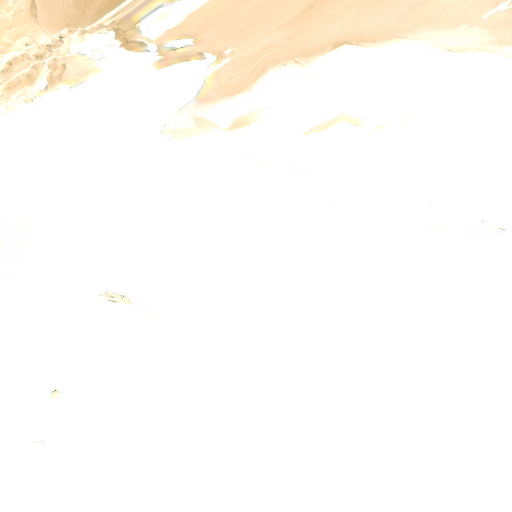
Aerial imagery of mountain in Alaska named Isanotski Peaks containing only unknown